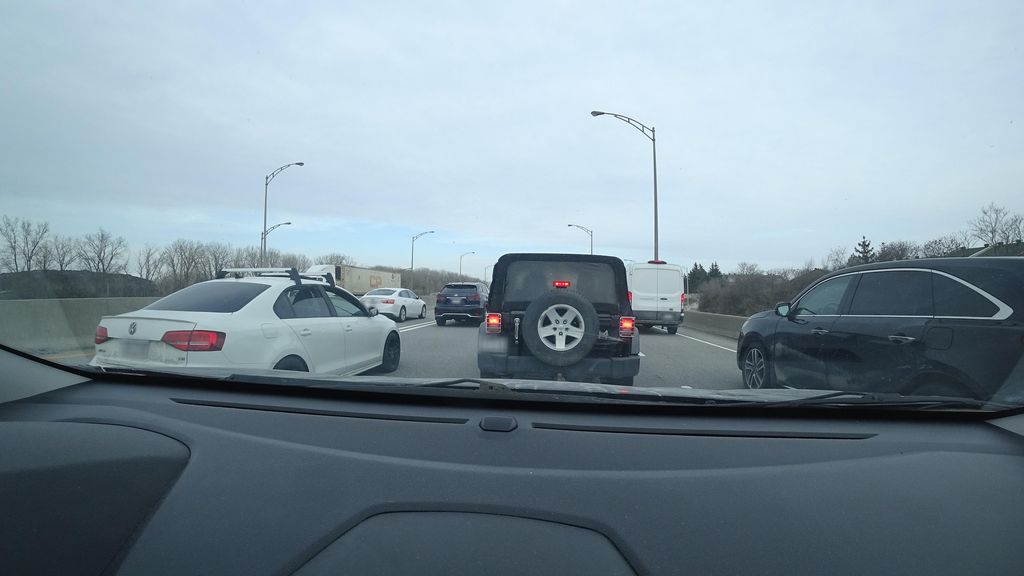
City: montreal